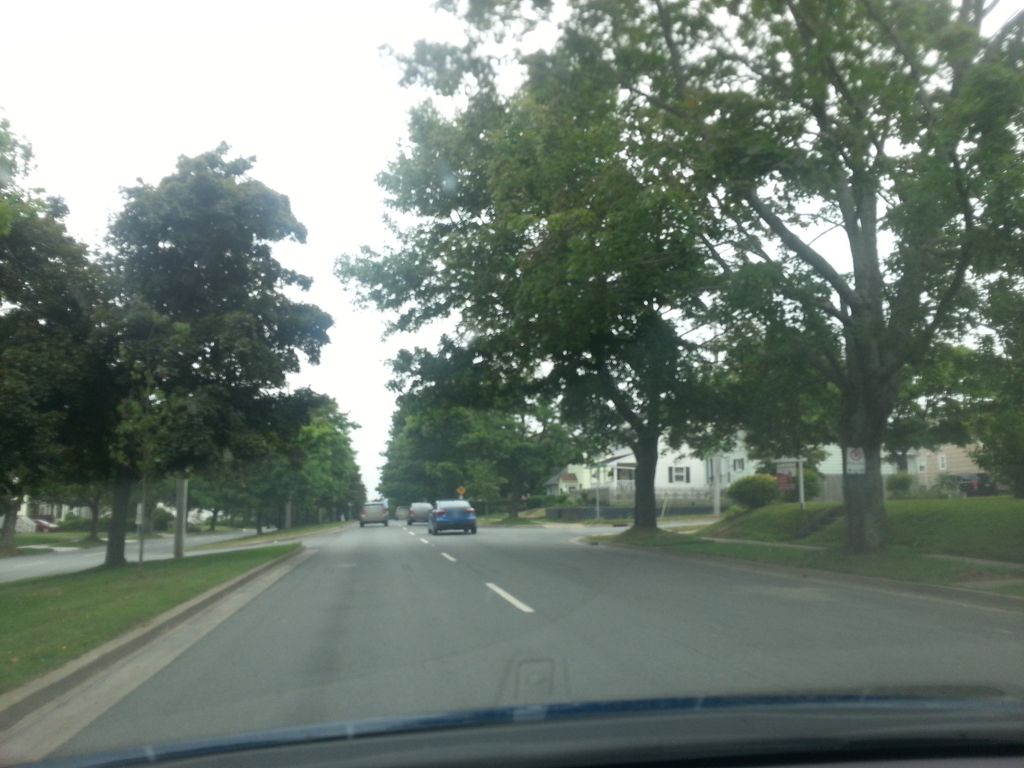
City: halifax